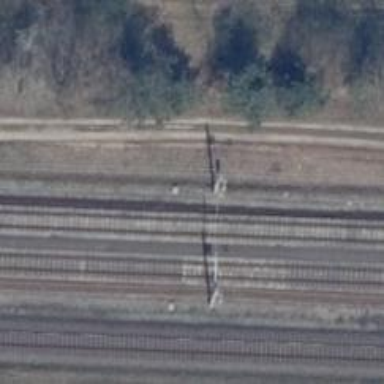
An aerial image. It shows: Milestone along the railway track with catenary mast.